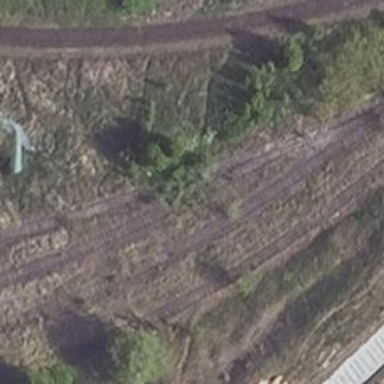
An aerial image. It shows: Railway switch.